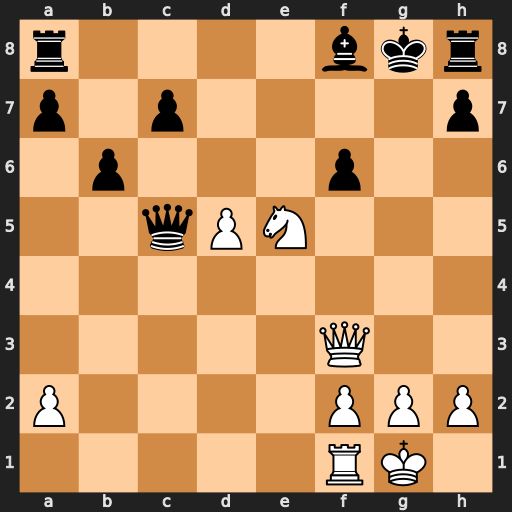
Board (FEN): r4bkr/p1p4p/1p3p2/2qPN3/8/5Q2/P4PPP/5RK1
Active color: w
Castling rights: -
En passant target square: -
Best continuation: Qg4+ Bg7 Qe6+ Kf8 Nd7#